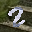
Label: 2